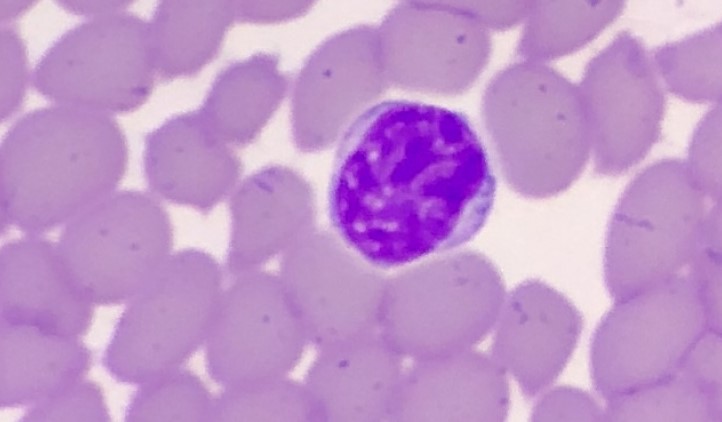
White blood cell type: Lymphocyte